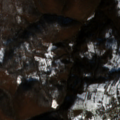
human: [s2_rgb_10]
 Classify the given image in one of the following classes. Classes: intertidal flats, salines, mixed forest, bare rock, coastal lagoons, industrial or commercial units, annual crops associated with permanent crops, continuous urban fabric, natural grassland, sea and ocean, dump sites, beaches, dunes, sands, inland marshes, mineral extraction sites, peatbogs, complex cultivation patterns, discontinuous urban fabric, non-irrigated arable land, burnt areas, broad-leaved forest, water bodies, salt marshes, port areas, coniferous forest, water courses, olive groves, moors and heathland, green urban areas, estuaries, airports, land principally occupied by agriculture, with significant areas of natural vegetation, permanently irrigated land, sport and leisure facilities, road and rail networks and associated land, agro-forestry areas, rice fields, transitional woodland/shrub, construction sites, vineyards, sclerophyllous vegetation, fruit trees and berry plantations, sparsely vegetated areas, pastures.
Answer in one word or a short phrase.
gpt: complex cultivation patterns, broad-leaved forest, transitional woodland/shrub